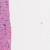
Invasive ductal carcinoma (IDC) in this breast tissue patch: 0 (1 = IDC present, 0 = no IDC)